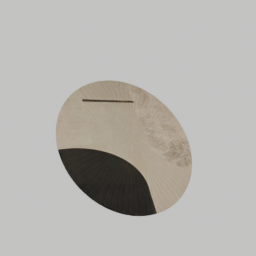
Label: decoration